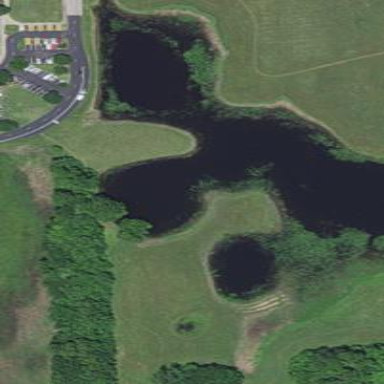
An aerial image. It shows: Marsh wetland.